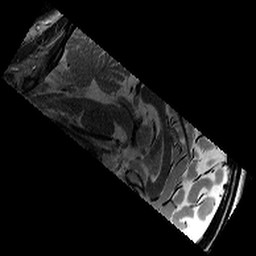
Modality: T2w
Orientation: sagittal
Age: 13
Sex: female
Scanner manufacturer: siemens
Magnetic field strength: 3 T
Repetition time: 9.23 s
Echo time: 0.067 s